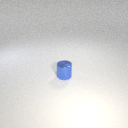
small blue metal cylinder